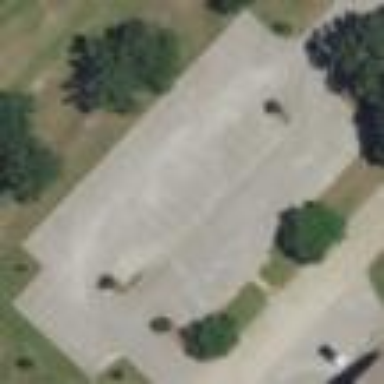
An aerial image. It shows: Parking area.